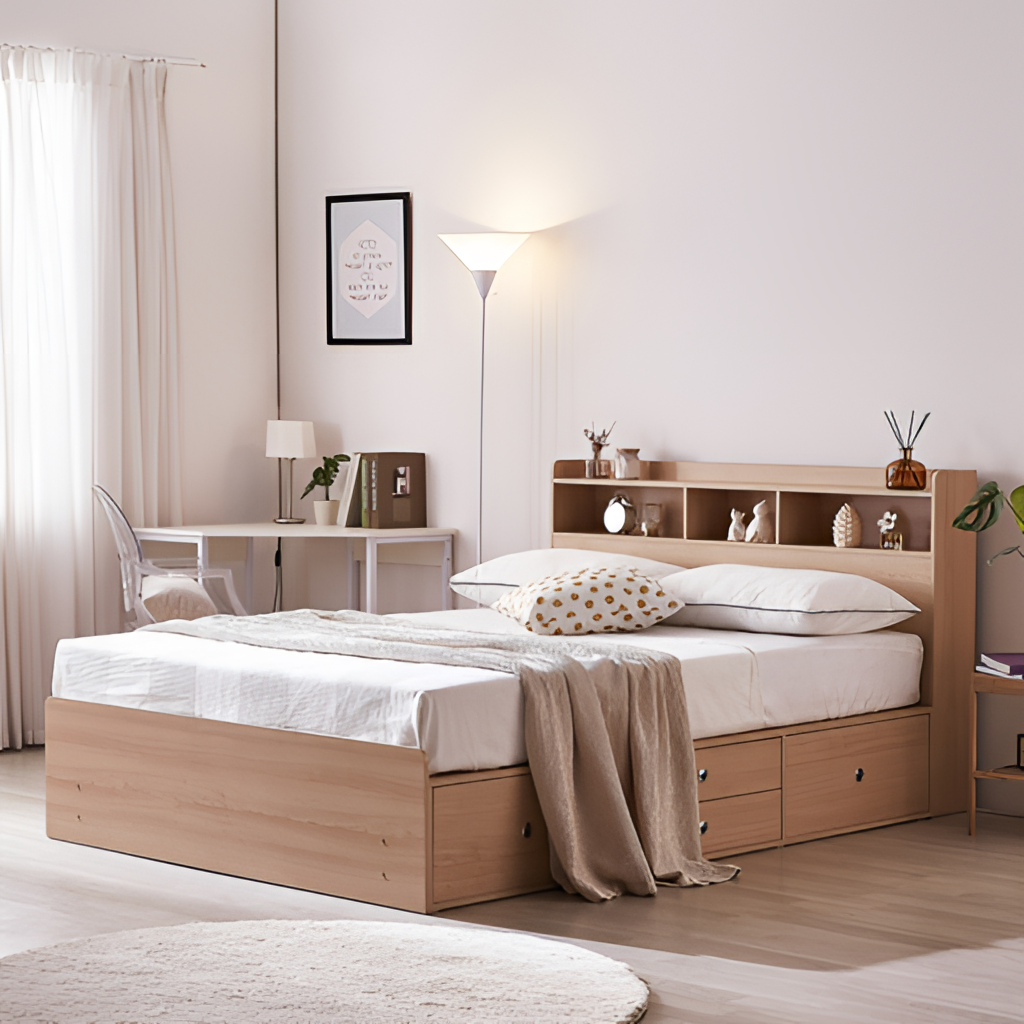
bedroom, light brown wood bed, laminate flooring, with plank pattern, paint wallpaper, with solid pattern, minimalist